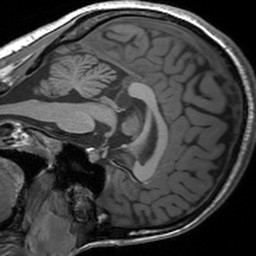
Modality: T1w
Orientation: sagittal
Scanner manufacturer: siemens
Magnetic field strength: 3 T
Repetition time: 1.54 s
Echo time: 0.00234 s